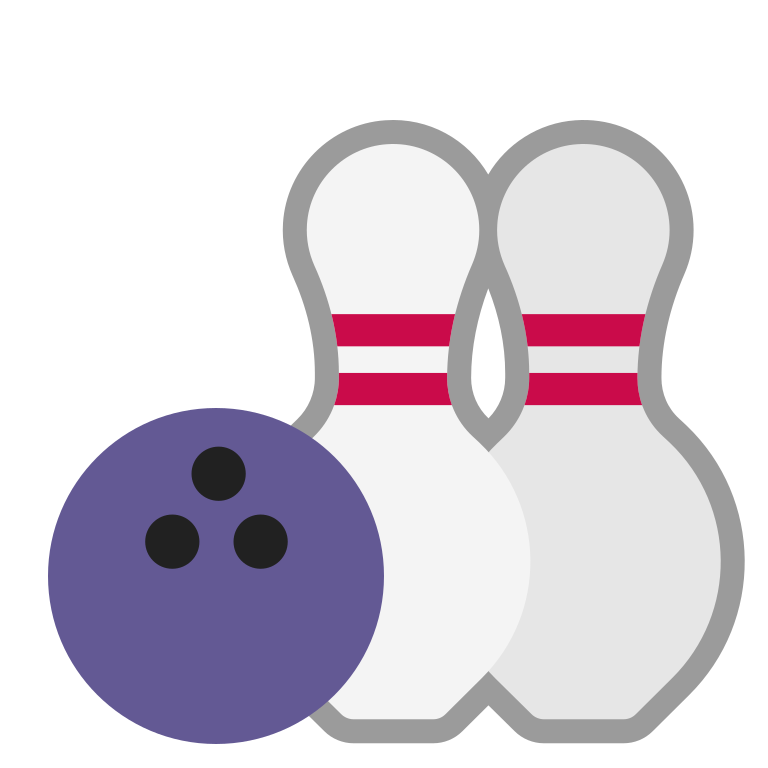
bowling flat